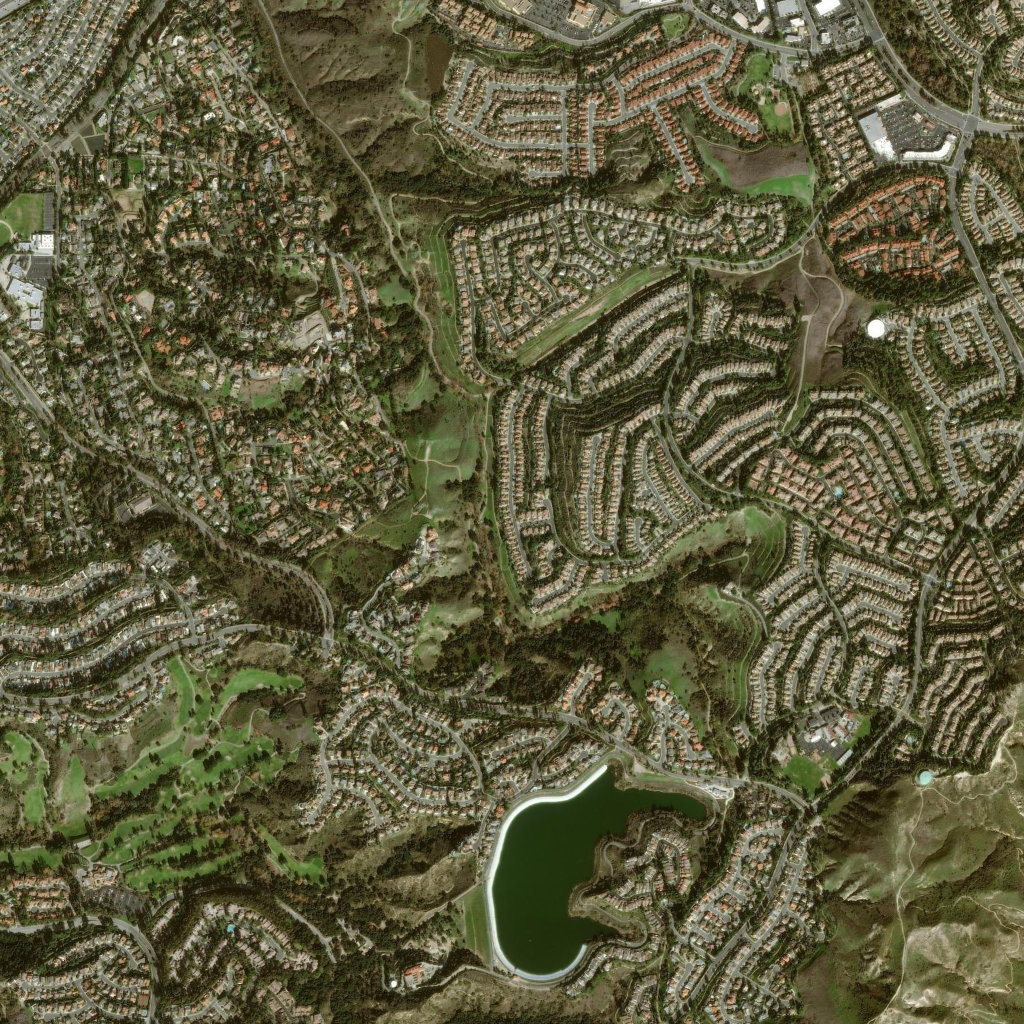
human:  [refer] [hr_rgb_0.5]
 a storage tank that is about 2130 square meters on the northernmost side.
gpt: <box>[[84, 30, 86, 33, 0]]</box>

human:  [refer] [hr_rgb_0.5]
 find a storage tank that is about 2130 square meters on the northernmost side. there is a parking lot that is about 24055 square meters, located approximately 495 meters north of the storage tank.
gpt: <box>[[84, 30, 86, 33, 0]]</box>